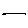
Label: line